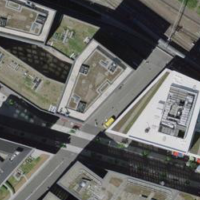
EUNIS habitat code: 57
Species observed at this site:
Corvus corone
Anas platyrhynchos
Chloris chloris
Corvus frugilegus
Passer domesticus
Carduelis carduelis
Chroicocephalus ridibundus
Phalacrocorax carbo
Tachymarptis melba
Larus michahellis
Cygnus olor
Milvus milvus
Phoenicurus ochruros
Columba livia
Ciconia ciconia
Falco tinnunculus
Corvus corax
Motacilla alba